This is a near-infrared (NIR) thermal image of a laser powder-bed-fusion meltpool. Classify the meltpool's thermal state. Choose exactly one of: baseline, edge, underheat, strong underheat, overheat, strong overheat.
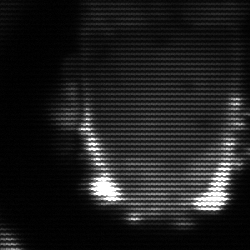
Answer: baseline